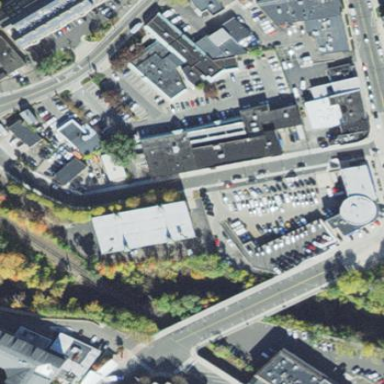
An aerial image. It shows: Car shop.